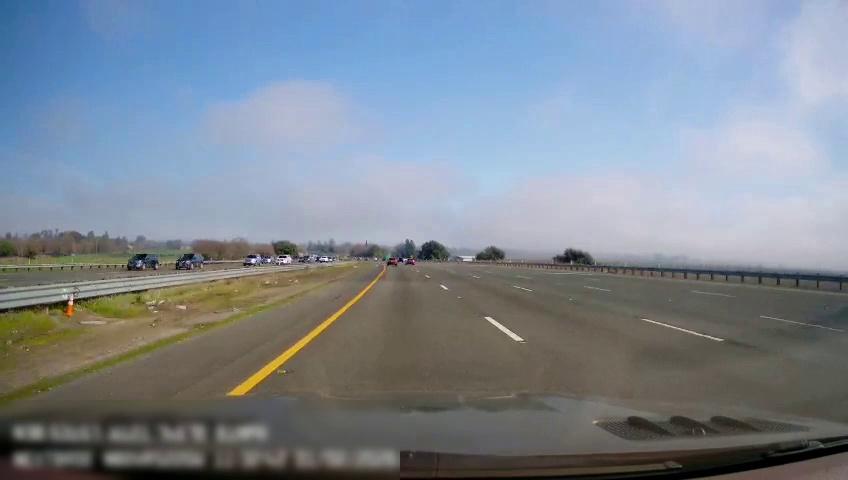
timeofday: Day
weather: Sunny
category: Drivable Space
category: Drivable Space
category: Vehicles | SUV
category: Vehicles | SUV
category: Vehicles | SUV
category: Vehicles | SUV
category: Lanes | Current Lane
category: Lanes | Current Lane
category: Lanes | Alternate Lane
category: Lanes | Alternate Lane
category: Lanes | Alternate Lane